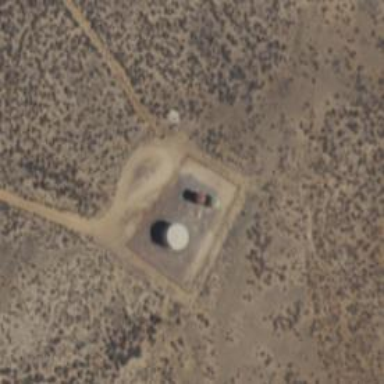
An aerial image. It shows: Storage tank with man-made structure.